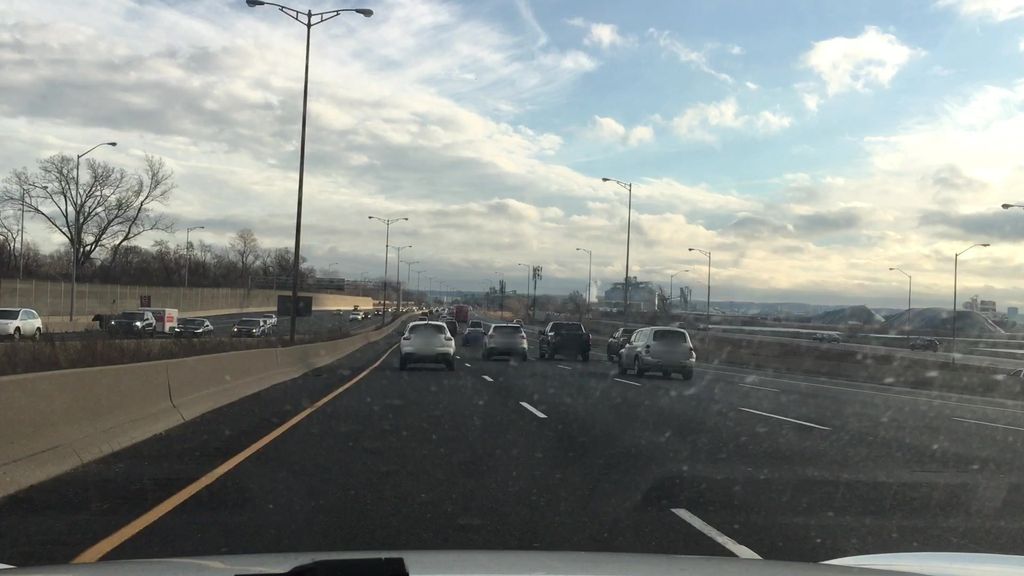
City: hamilton